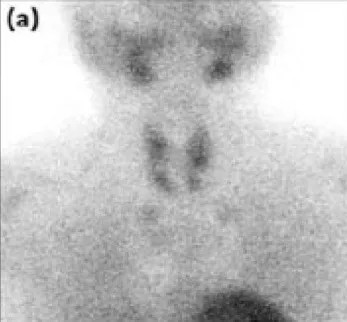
99mTc-sestamibi dual phase images showing a 4-gland parathyroid hyperplasia. . (a) Tracer uptake by the thyroid and parathyroid glands in the early phase image.
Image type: radiology (scintigraphy)